Aerial crown-view tile of a tropical tree (Barro Colorado Island, Panama), acquired 20241216:
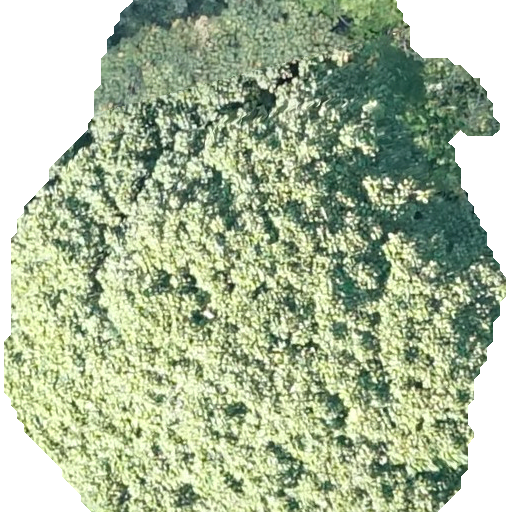
Species: Sterculia apetala
GBIF accepted scientific name: Sterculia apetala
Crown area: 345.499 m²